Interaction volume radius: 10 \u00c5
Interaction volume height: 30 \u00c5
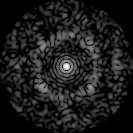
Disorder parameter: 0.7496